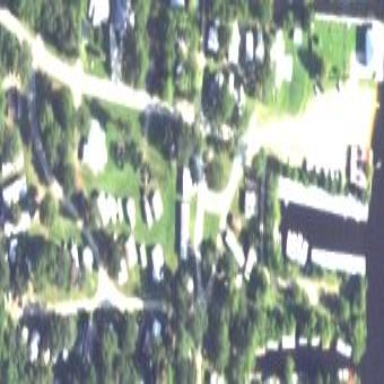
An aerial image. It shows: Residential area designated as trailer park.